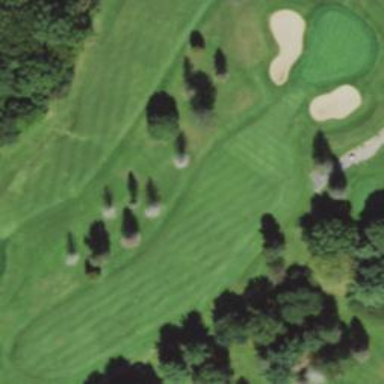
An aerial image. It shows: Golf fairway surrounded by grass.